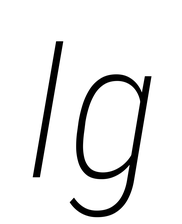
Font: Roboto-Italic_Condensed_ExtraLight_Italic